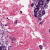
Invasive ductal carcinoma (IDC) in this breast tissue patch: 0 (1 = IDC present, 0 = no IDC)